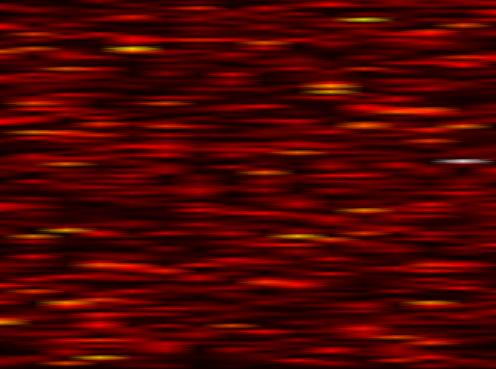
Label: FOFDM